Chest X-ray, PA view. Patient: 63 years old, sex M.
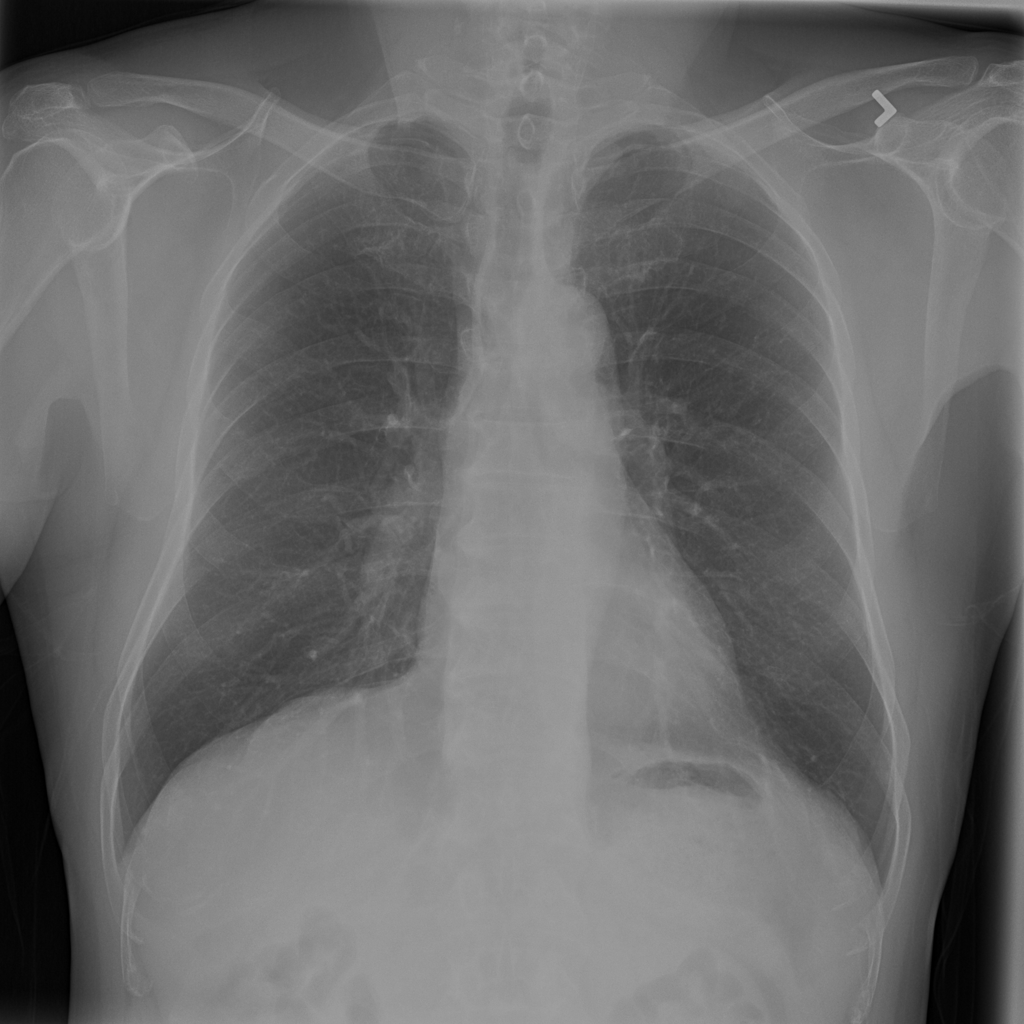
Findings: No Finding